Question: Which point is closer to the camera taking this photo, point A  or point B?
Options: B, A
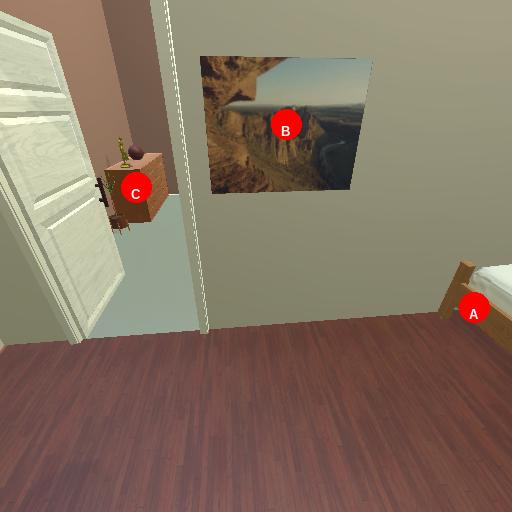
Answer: B